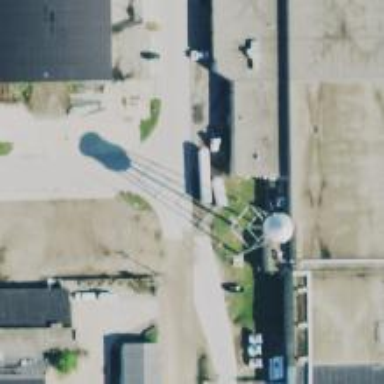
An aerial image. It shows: Water tower that is man-made.